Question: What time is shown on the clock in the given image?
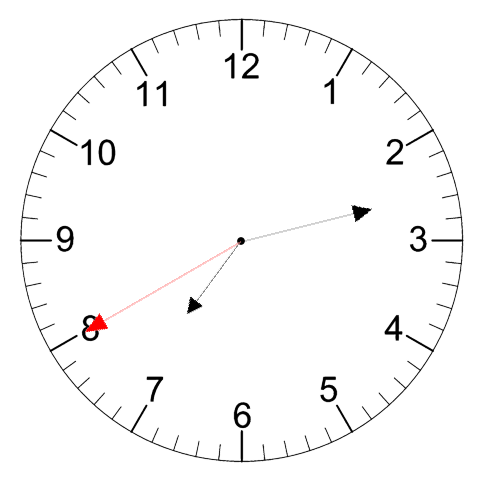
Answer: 07:12:40